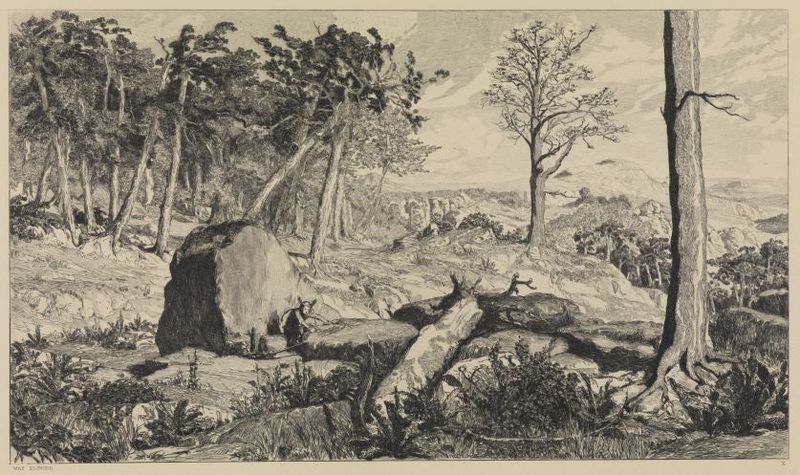
Titel: Simplicius in der Wald-Einöde (Intermezzi, Opus IV, Blatt 10)
Künstler: Max Klinger
Standort: Karlsruhe
Institution: Staatliche Kunsthalle Karlsruhe
Schlagwörter: baum, berg, blätter, felsen, himmel, laub, mann, schatten, weiß, wolken, baumstämme, bäume, gelb, landschaft, äste, braun, frankreich, grau, hell, hintergrund, holz, licht, mitte, männer, schwarz, skizze, zeichnung, ausblick, blick, gras, hund, tier, tiere, weg, wiese, wolke, beige, alt, mensch, stein, steine, ast, baumstamm, ebene, erde, feld, ferne, gräser, horizont, hügel, natur, stamm, strauch, weite, wind, busch, büsche, gebüsch, sonne, sträucher, figur, blatt, person, pflanzen, krone, ohren, tal, wald, affe, holzschnitt, schrift, sommer, kauern, schlagschatten, perspektive, steinig, berge, berghang, fels, gebirge, hang, grafik, graphik, kahl, nautr, schlucht, idylle, farblos, sepia, romantik, luft, querformat, sturm, stämme, wetter, wild, deutsch, farn, liegend, schneise, klippe, waldrand, dürr, wurzel, seil, zweig, wälder, lichtung, druck, druckgraphik, schwarz weiss, radierung, stich, kupfer, schawrz, schlange, bleistift, helm, unterholz, wurzeln, lanschaft, abholzung, fällen, roden, mystisch, wanderer, wesen, kiefern, umgeknickt, felsbrocken, wildnis, männchen, büschel, pinien, brocken, zwerg, gestrüpp, käfer, block, kräuter, graustufen, stahl, schief, donner, astgabel, baumstumpf, morsch, findling, druckgrpahik, wikinger, monster, umgestürzt, gefällt, stick, farne, baume, bruch, schäden, trist, gnom, hochebene, entwurzelt, seriendruck, ätzung, bääume, baumwurzel, stämmer, bütten, troll, sticj, scfhwarz, abgeholzt, waqld, radierunf, brach, goblin, umstürzen, föhren, baumschlag, 19. jahrhundert, wolken#, himmel#, 1830, rohden, menschlein, #figur, gerne, umgestürter baum, weseb, umgestürtz, plubb, gollum, fälllnen, farme, woklkjen, wanderermensch